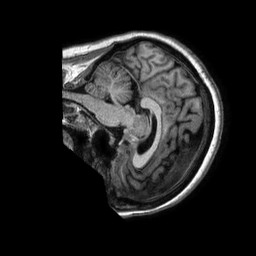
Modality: T1w
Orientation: sagittal
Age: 42
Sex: female
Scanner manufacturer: philips
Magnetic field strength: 1.5 T
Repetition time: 0.008221 s
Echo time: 0.003775 s